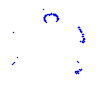
Particle: kaon